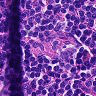
Metastatic tissue present: no